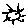
Label: sun